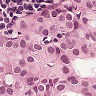
Metastatic tissue present: yes